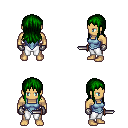
a pixel art fantasy rpg character, male body template, human, tanned skin, blue vest, white pants, green unkempt hairstyle, metal gloves, dagger, four views (front, back, left, right), 2x2 character sprite sheet, small pixel art, hard edges, no anti-aliasing